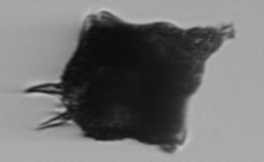
Label: Gonyaulax